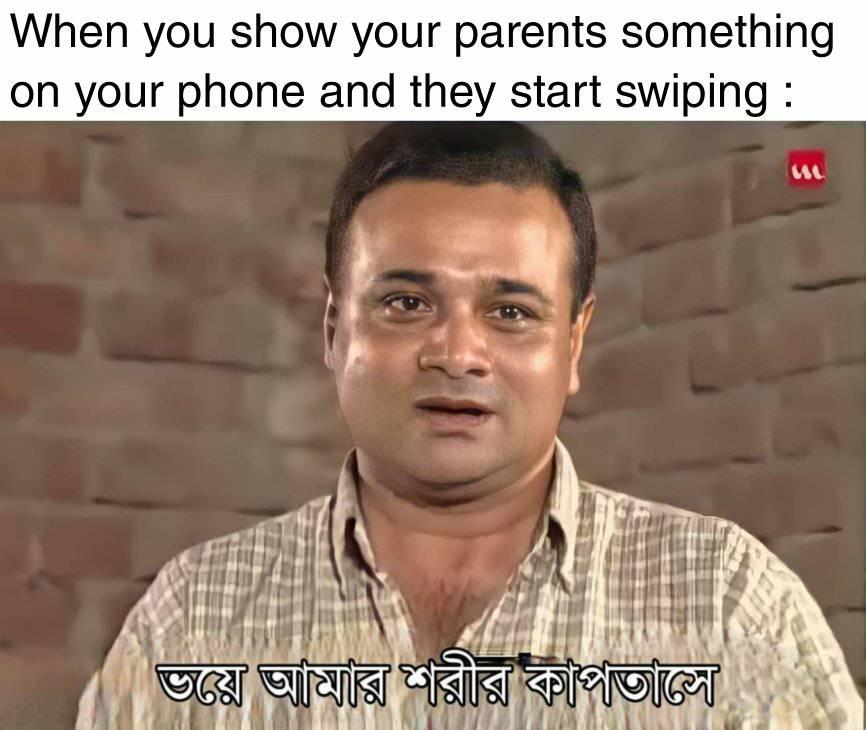
Caption: When you show your parents something on your phone and they start swiping :  ভয়ে আমার শরীর কাপতাসে
Label: non-hate